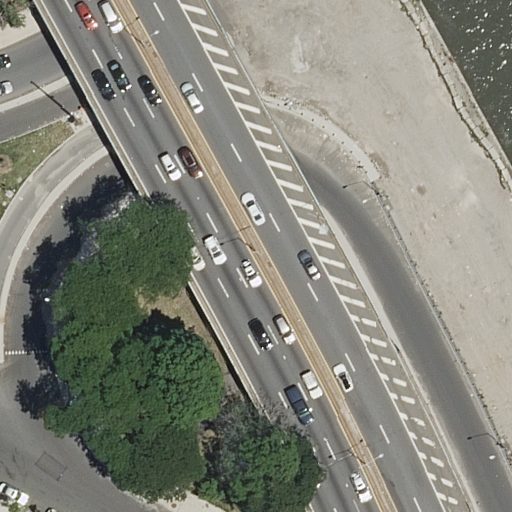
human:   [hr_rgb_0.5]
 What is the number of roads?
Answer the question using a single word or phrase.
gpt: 7

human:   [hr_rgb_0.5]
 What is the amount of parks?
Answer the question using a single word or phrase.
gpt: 3

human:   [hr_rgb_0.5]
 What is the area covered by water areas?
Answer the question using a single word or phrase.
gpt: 306m2

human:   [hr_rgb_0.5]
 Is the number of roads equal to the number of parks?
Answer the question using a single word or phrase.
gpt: no

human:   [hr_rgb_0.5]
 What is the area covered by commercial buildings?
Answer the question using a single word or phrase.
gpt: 0m2

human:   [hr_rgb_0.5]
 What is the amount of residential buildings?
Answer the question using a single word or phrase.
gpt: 0

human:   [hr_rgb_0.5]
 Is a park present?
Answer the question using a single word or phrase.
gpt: yes

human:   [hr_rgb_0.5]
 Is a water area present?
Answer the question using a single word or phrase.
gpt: yes

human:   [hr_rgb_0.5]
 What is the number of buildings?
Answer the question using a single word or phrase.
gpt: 0

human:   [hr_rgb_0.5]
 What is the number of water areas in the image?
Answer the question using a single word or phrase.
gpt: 1

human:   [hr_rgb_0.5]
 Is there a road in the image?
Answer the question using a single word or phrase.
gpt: yes

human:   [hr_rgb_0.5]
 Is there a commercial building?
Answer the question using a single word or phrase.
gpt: no

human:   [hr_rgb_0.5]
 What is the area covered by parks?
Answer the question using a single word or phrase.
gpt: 2616m2

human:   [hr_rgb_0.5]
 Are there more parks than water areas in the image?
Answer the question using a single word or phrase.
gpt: yes

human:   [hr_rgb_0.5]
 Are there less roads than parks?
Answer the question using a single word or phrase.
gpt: no

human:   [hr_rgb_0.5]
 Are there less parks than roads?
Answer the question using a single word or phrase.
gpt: yes

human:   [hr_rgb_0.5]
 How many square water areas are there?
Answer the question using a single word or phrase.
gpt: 0

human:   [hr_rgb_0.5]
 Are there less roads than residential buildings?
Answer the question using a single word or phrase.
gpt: no

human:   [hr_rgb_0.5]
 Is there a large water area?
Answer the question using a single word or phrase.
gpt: no

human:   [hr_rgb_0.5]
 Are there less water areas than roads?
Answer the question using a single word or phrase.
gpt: yes

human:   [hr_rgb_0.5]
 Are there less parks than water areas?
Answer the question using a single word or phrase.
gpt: no

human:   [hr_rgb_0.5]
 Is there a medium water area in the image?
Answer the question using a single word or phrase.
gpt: yes

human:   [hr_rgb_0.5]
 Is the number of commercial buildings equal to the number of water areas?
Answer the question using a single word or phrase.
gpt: no

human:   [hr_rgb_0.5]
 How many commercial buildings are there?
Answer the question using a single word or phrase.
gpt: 0

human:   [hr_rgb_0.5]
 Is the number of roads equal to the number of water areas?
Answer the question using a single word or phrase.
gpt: no

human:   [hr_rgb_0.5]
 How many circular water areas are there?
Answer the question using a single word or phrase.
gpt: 0

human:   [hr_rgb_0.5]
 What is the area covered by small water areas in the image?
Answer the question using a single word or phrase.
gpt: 0m2

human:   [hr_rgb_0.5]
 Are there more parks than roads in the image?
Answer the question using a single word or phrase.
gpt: no

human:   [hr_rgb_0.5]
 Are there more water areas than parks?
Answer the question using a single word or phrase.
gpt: no

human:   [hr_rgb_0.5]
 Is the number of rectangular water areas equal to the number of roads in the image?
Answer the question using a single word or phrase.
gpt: no

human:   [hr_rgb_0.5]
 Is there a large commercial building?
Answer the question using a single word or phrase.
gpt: no

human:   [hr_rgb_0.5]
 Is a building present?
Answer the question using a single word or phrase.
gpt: no

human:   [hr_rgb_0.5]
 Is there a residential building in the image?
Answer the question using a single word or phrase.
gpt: no

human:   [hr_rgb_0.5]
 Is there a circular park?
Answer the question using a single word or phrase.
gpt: no

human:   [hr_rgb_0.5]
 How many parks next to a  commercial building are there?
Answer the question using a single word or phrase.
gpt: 0

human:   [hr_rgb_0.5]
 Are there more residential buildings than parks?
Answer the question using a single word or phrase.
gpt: no

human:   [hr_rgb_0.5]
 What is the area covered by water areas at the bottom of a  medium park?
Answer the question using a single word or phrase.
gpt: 0m2

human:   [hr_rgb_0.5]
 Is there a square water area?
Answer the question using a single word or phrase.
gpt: no

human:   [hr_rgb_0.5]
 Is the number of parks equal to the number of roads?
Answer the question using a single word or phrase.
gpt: no

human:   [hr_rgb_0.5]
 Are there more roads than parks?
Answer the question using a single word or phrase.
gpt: yes

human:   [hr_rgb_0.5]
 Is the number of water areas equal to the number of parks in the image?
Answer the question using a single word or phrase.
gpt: no

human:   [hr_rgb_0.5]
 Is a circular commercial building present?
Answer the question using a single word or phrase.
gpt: no

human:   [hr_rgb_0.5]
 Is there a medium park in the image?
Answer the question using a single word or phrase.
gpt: no

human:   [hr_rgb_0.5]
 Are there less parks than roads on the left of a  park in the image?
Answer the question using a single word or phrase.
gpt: no

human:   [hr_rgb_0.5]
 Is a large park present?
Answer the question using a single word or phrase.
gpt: yes

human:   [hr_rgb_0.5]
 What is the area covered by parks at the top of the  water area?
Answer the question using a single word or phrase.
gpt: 846m2

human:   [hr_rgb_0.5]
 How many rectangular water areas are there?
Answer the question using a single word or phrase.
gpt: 1

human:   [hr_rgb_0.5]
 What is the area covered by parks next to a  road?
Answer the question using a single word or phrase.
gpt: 2616m2

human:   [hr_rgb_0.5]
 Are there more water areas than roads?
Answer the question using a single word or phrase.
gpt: no

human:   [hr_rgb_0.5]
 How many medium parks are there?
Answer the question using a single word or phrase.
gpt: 0

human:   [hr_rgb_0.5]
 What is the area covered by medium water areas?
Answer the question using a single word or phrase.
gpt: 306m2

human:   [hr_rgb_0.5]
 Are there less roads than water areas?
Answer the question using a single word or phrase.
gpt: no

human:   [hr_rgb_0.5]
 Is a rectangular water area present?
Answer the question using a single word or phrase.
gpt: yes

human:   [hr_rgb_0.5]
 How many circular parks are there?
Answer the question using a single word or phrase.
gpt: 0

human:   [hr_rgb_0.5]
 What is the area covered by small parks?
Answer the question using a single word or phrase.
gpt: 0m2

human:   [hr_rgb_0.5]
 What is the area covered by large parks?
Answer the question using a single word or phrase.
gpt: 2615m2

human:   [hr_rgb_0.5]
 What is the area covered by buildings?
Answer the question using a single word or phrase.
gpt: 0m2

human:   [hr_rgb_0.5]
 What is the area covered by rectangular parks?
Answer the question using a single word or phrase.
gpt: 0m2

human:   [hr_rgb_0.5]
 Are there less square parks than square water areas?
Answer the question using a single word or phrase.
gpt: no

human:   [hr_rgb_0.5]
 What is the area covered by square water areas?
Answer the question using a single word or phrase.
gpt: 0m2

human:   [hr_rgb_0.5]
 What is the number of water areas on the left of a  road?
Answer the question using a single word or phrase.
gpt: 0

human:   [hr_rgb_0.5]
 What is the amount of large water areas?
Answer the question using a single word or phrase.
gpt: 0

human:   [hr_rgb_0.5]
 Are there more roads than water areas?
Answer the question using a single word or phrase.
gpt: yes

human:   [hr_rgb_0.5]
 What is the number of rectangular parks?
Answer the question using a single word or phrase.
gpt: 1